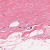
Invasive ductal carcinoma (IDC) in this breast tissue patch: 0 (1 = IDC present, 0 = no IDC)